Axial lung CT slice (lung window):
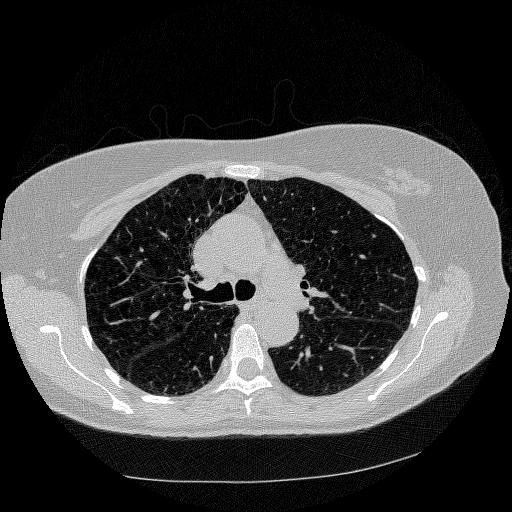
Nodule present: no